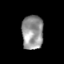
Tissue: skin
Cell type: Epithelial cells
Senescence score: 0.2771
Nuclear area (px): 722
Mean DAPI intensity: 147.99